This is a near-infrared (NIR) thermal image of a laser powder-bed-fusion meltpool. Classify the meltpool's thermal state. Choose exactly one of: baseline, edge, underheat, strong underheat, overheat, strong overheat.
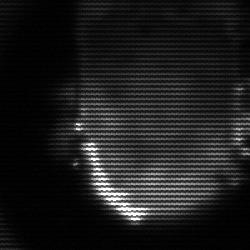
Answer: baseline